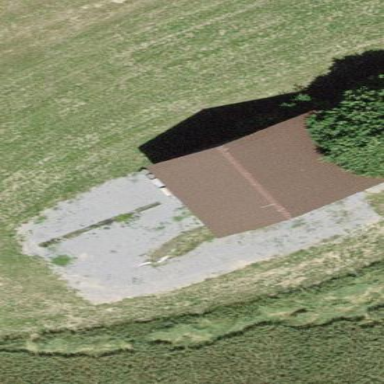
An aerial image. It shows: Barn.